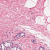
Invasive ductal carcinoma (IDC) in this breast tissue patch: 0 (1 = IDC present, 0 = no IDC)